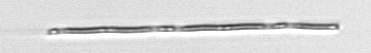
Label: Leptocylindrus